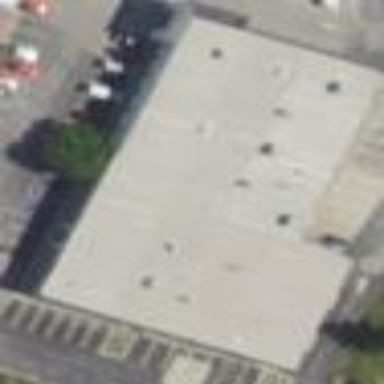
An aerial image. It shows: Building.